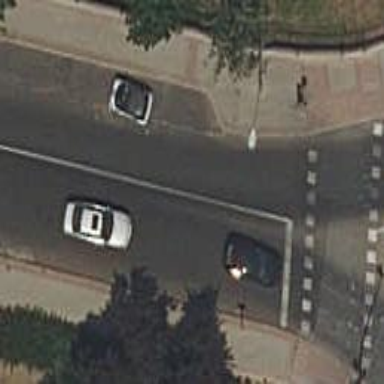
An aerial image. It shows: Traffic signal crossing.